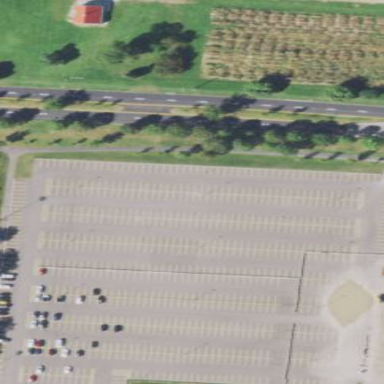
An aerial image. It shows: Road serving as parking aisle.